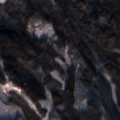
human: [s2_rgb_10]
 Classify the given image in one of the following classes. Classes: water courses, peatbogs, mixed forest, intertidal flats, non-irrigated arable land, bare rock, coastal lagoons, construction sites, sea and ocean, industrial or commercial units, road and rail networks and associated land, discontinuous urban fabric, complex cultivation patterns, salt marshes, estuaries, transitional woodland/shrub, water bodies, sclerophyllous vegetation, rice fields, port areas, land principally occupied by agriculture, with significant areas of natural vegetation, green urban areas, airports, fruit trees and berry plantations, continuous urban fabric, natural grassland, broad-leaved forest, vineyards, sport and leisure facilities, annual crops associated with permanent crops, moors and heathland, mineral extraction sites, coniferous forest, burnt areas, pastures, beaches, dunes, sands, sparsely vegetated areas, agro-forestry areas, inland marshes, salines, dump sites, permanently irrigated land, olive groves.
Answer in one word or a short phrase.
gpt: broad-leaved forest, mixed forest, transitional woodland/shrub